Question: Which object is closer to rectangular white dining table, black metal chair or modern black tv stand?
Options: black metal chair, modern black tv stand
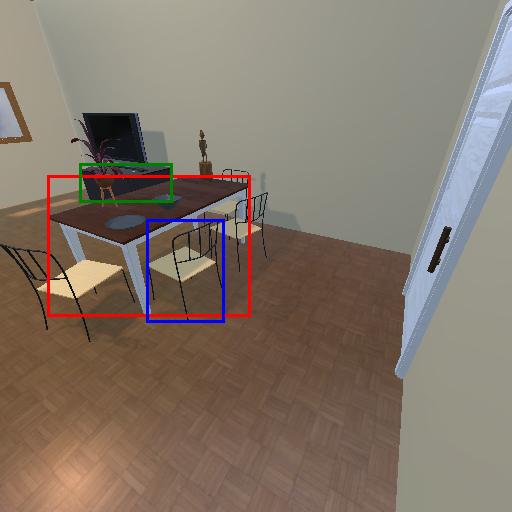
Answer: black metal chair